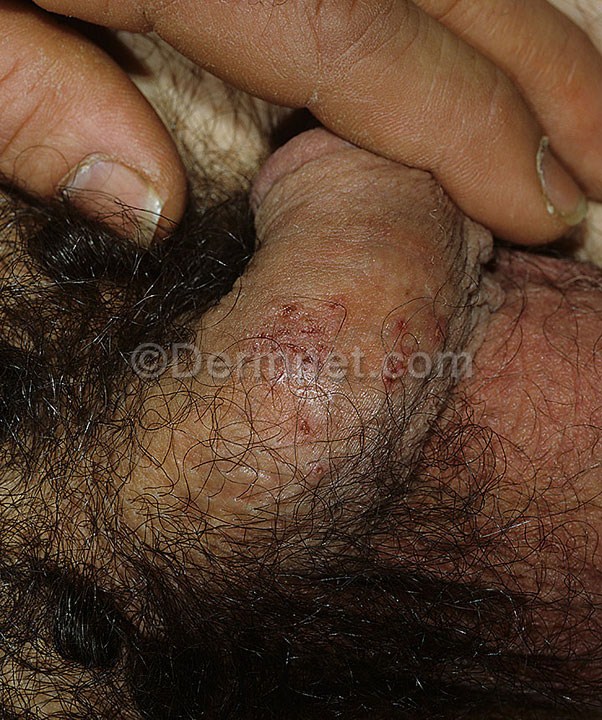
Disease: Herpes HPV and other STDs Photos